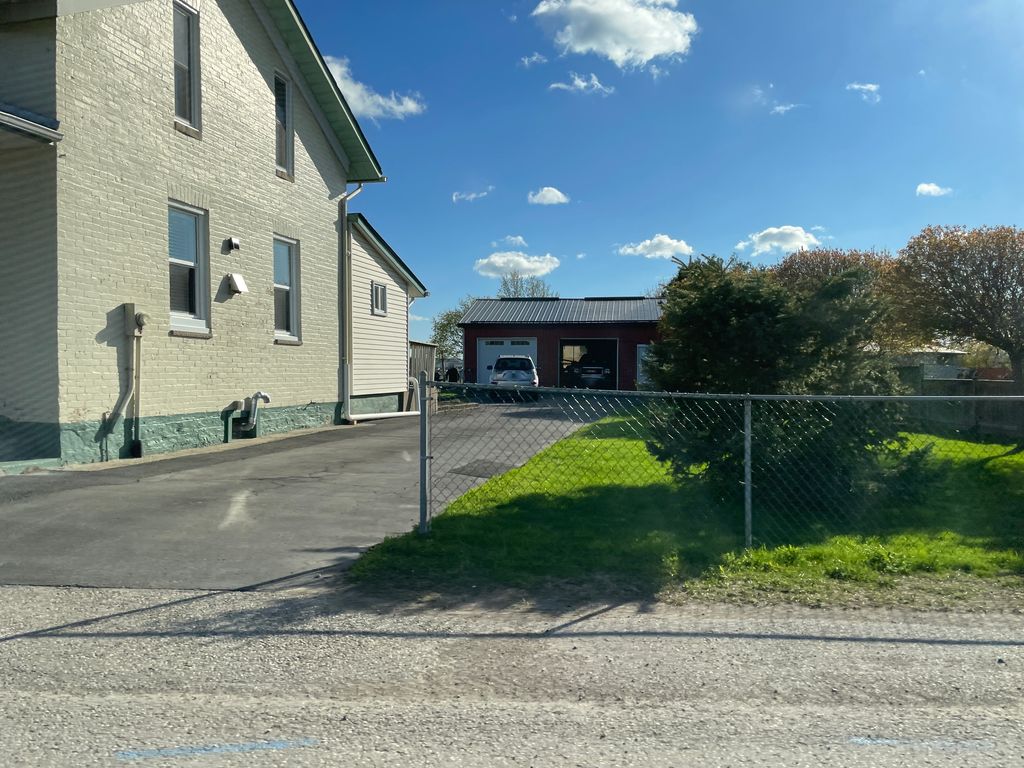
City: kitchener-waterloo